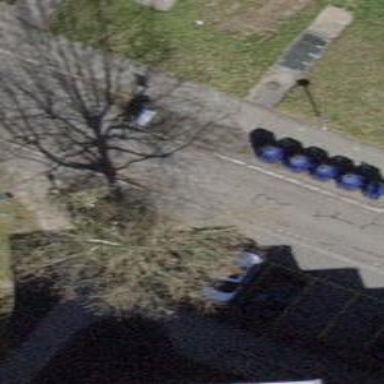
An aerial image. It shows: Recycling container for recycling.